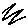
Label: zigzag